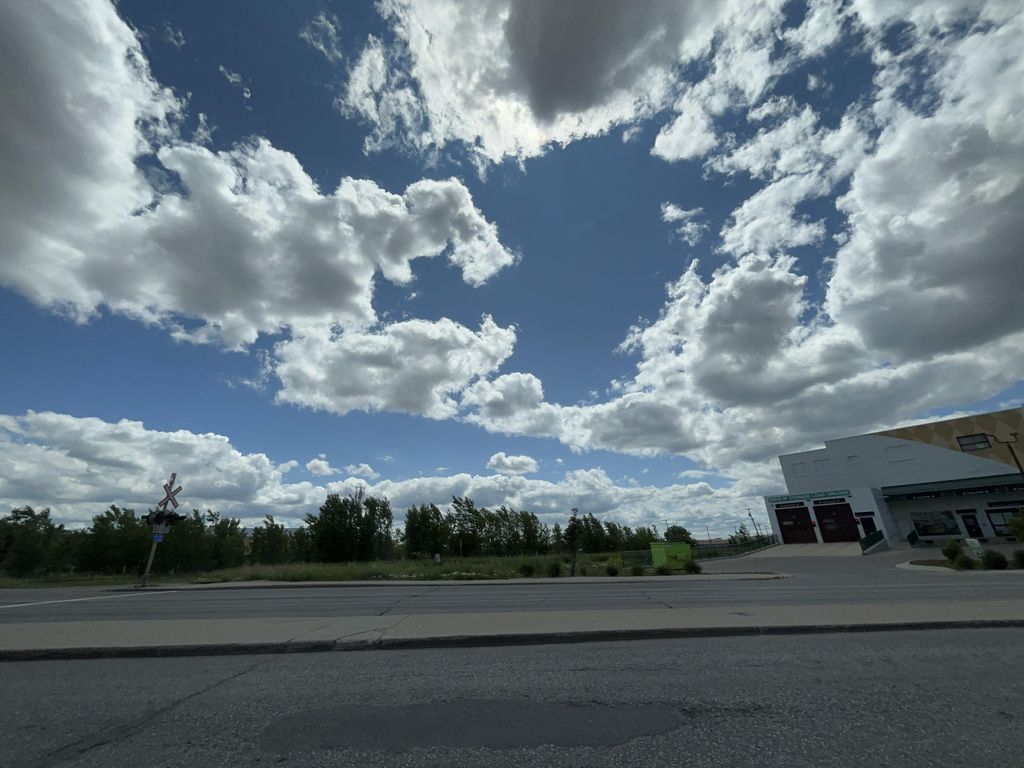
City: winnipeg